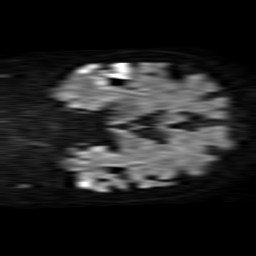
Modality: TRACE
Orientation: coronal
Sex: female
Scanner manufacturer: philips
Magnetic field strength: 1.5 T
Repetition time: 3.842 s
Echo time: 0.09719 s